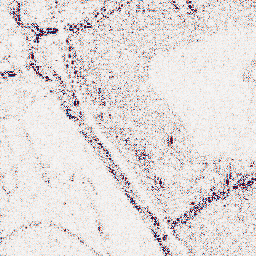
Category: wavelet
Decomposition family: wavelet_reverse_biorthogonal
Decomposition parameters: wavelet: rbio5.5
level: 1
Upsampling method: cubic_catmull_rom
Upsampling parameters: scale: 4
Upsampling scale: 4